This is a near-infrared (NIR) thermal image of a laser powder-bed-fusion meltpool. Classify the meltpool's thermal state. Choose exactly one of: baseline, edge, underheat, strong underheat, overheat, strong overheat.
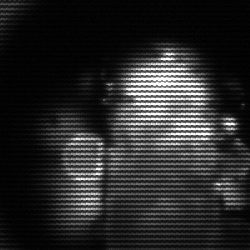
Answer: strong underheat